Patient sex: M
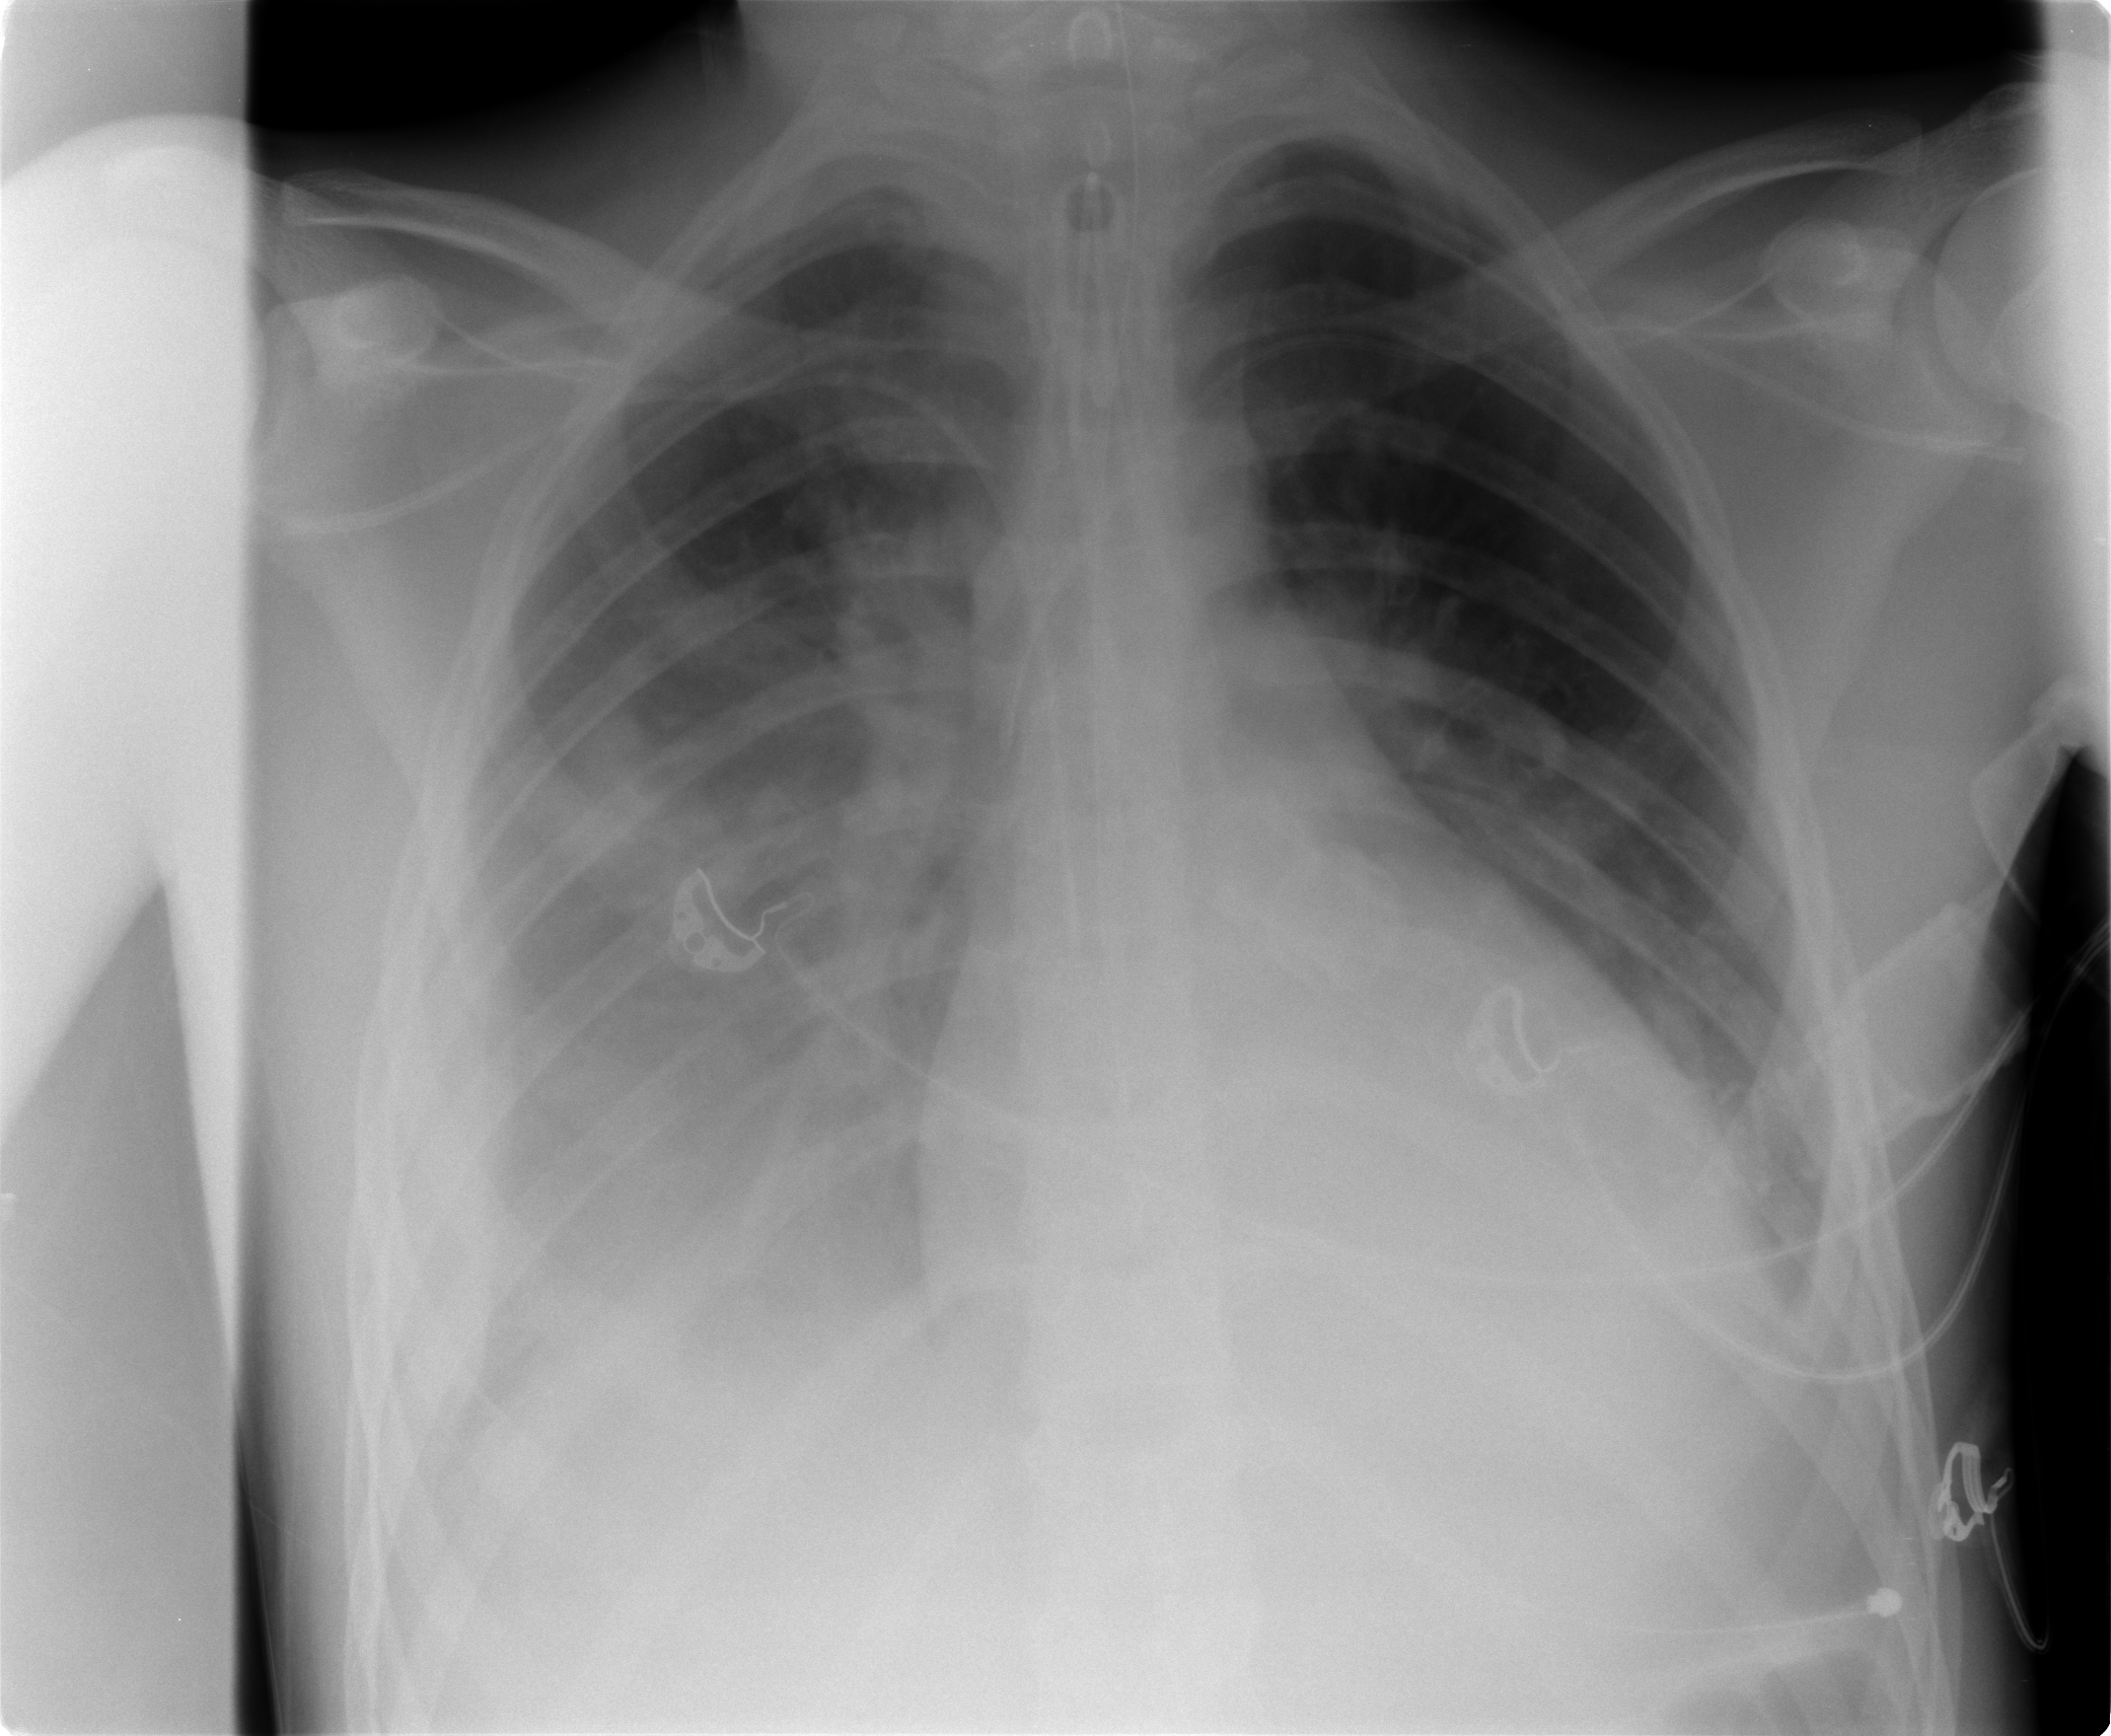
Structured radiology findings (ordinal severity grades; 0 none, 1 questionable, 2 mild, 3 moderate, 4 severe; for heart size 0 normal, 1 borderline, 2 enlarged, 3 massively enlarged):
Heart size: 0
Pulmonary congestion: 2
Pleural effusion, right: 3
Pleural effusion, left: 2
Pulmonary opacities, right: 2
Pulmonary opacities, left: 0
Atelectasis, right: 3
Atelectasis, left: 2